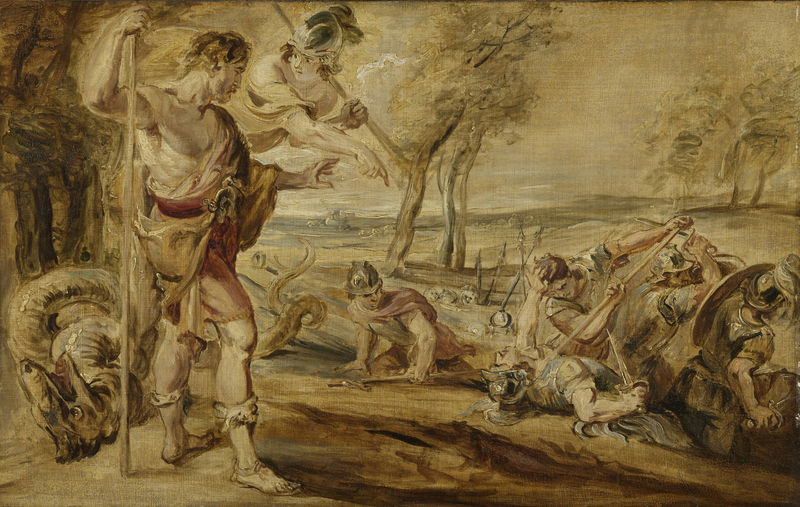
Titel: Cadmus zaait drakentanden
Künstler: Peter Paul Rubens
Standort: Amsterdam
Institution: Rijksmuseum
Schlagwörter: baum, held, aquarell, bäume, gelb, braun, rot, tod, tot, engel, krieg, schlacht, sturm, lanze, soldaten, militär, schwert, säbel, helm, römer, macht, speer, töten, wanderstab, drachen, drache